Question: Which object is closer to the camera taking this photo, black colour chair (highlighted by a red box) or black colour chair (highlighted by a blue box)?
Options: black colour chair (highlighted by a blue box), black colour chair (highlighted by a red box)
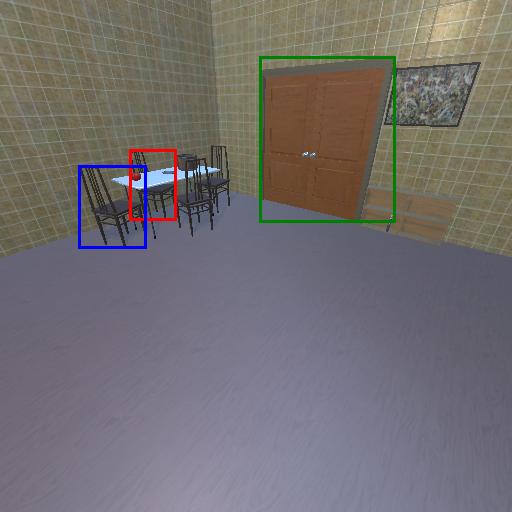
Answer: black colour chair (highlighted by a blue box)